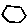
Label: hexagon